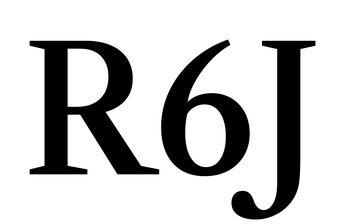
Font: LibreCaslonText_Medium